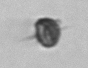
Label: Acanthoica_quattrospina